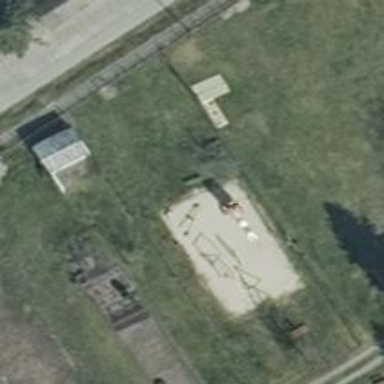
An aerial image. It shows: Playground area for leisure land.